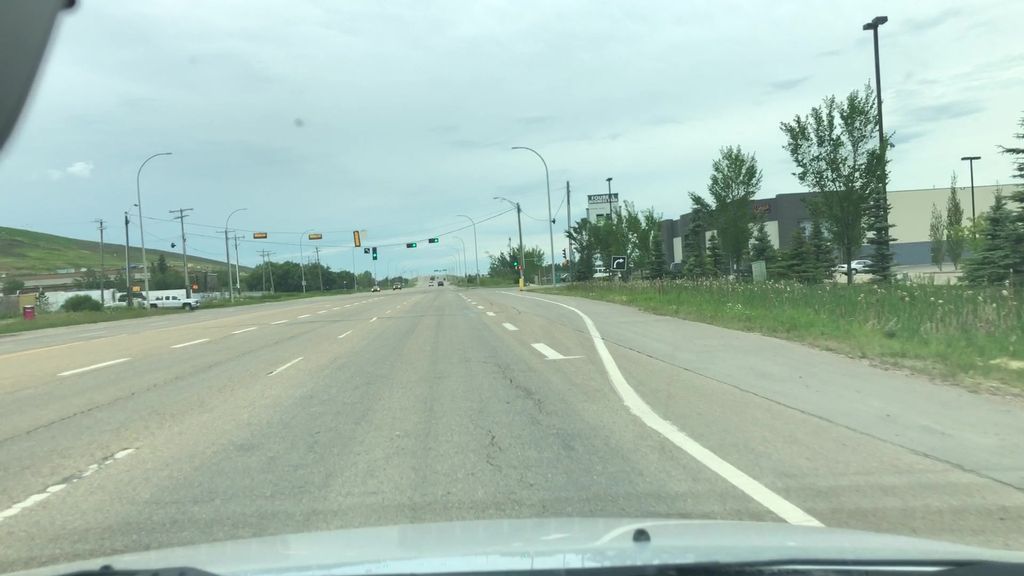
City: edmonton